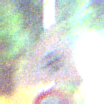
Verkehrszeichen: SchneeOderEisglaette
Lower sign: Geschwindigkeit30
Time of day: Night
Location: Outdoor (Suburban)
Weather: PartlyCloudy
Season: NotSpecified
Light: Artificial